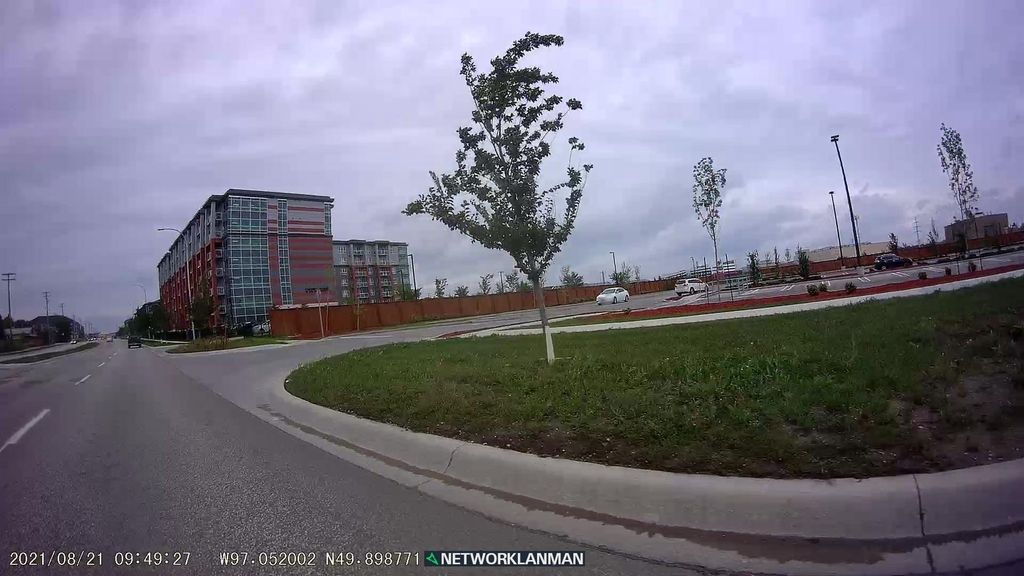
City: winnipeg